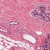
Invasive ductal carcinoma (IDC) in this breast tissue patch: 0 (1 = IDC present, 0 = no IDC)